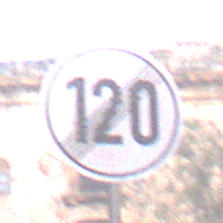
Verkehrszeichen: EndeGeschwindigkeit120
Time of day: MorningAfternoon
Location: Outdoor (Urban)
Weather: PartlyCloudy
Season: NotSpecified
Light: Natural